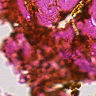
Metastatic tissue present: no